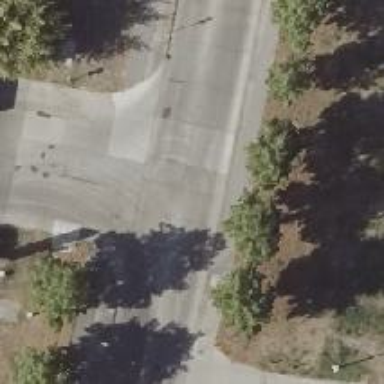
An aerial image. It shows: Tertiary road with concrete surface. Sidewalks are present on both sides of the road.